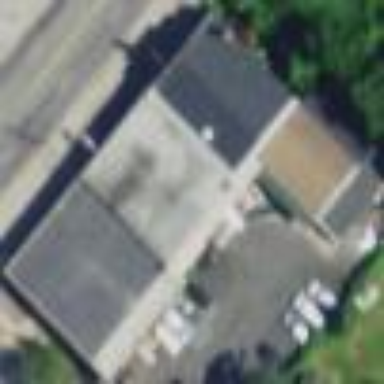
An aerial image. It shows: Commercial building.